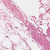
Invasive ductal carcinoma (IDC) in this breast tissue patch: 0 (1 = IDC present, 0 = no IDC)